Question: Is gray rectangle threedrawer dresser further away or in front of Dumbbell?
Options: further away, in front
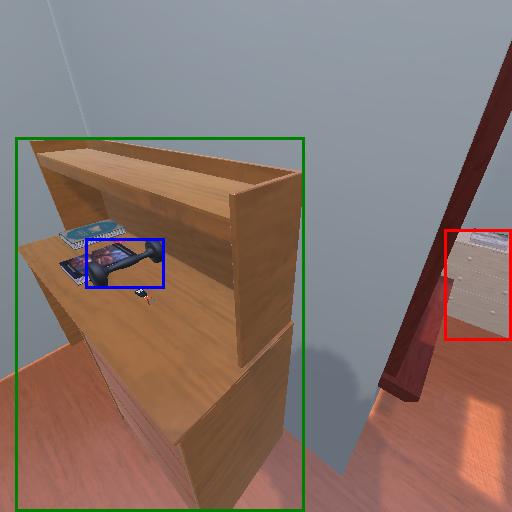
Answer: further away